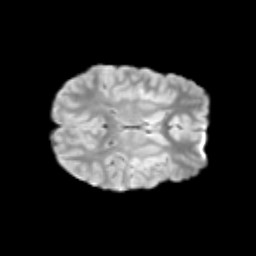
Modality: T2w
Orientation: axial
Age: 10
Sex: female
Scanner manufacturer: siemens
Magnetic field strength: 3 T
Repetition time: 3.8 s
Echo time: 0.07 s